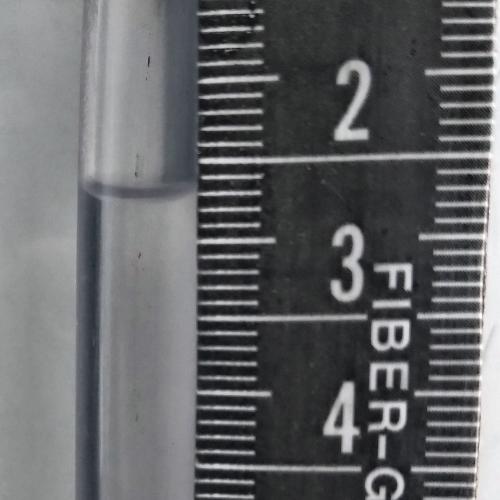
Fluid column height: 2.7 cm